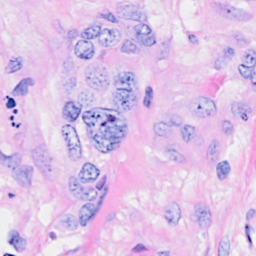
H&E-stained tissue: Breast